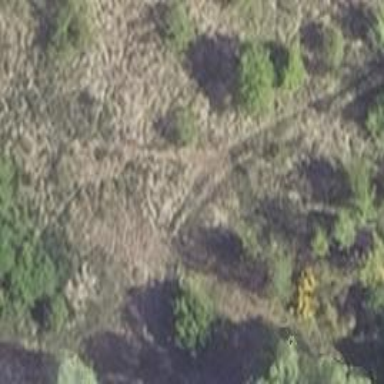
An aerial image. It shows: Abandoned railway.